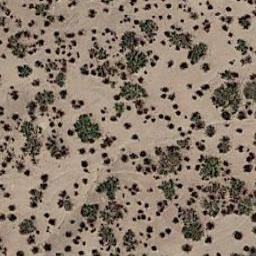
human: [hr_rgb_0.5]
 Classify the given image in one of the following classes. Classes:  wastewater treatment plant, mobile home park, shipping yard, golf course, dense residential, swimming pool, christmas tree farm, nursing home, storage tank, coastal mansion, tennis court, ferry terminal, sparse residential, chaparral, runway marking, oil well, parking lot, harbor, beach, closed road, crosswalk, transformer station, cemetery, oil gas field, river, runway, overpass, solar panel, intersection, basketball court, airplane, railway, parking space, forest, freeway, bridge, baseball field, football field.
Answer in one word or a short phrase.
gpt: chaparral